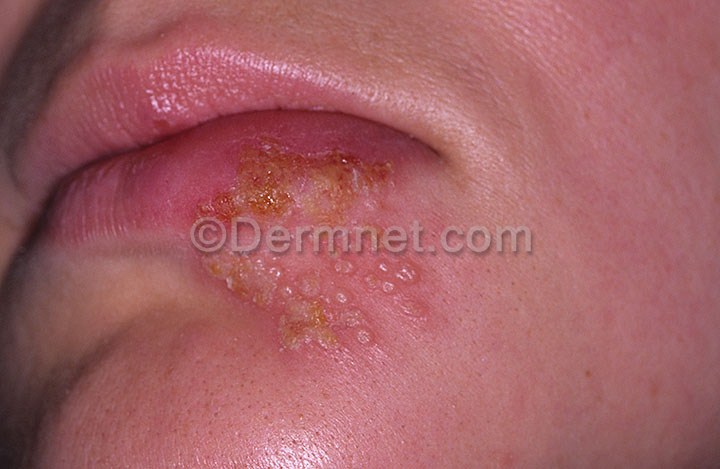
Disease: Warts Molluscum and other Viral Infections